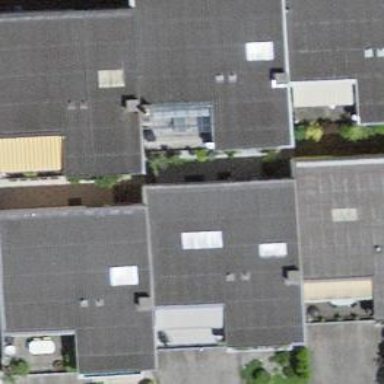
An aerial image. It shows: Residential building.